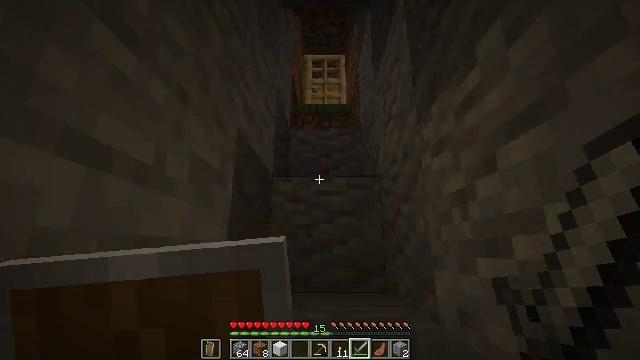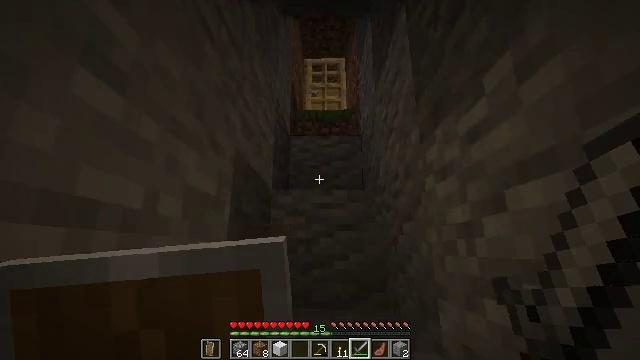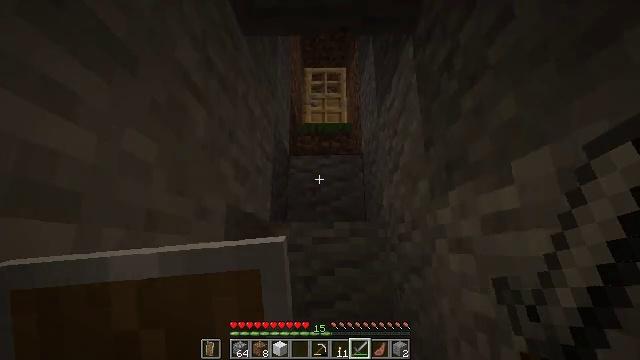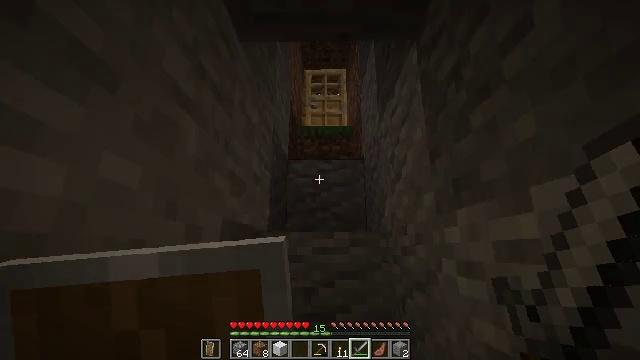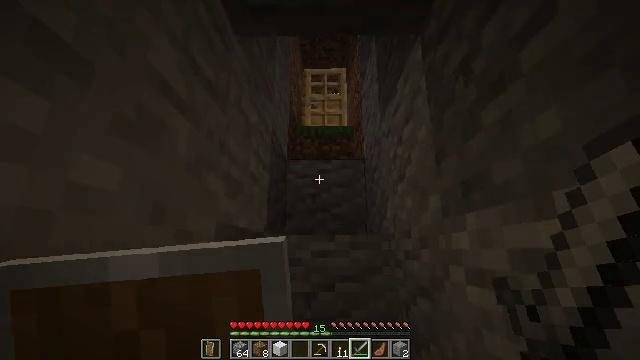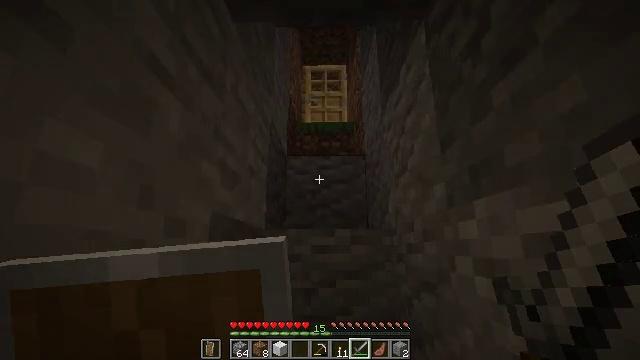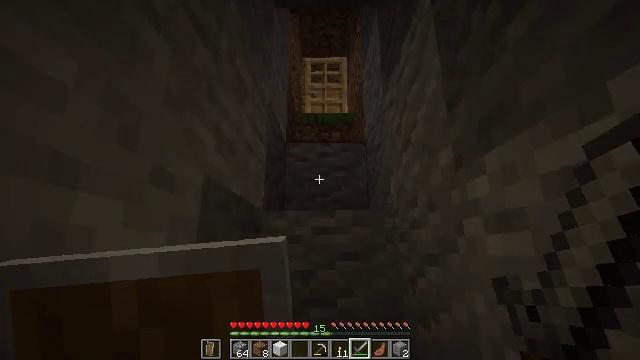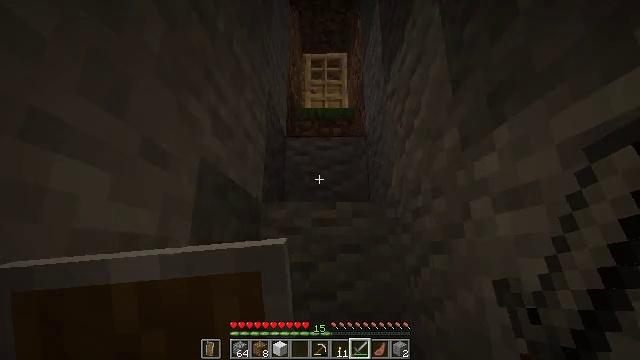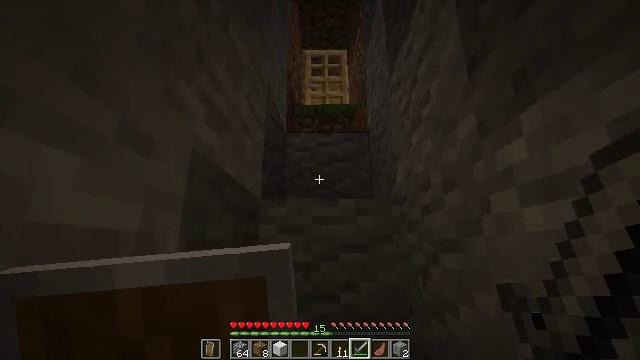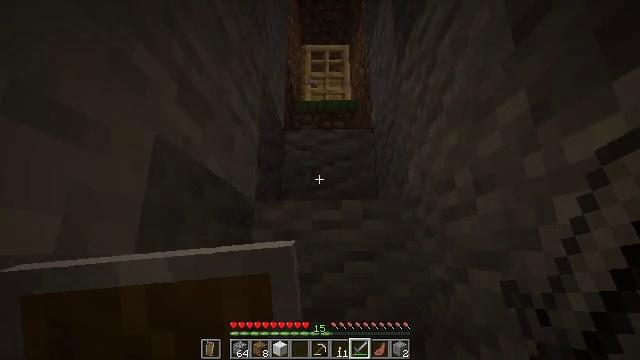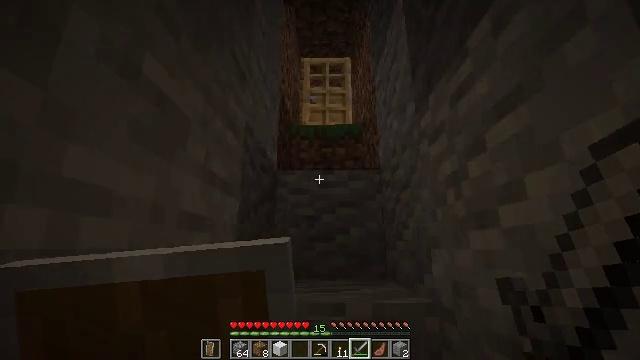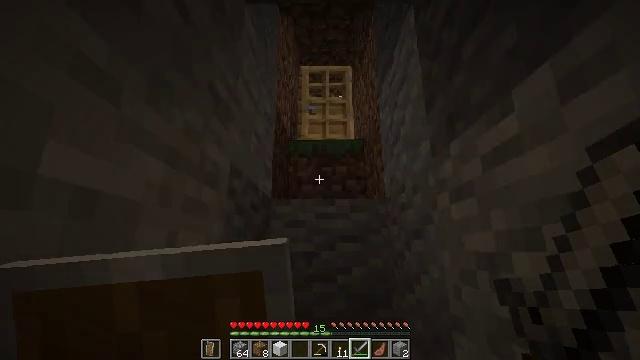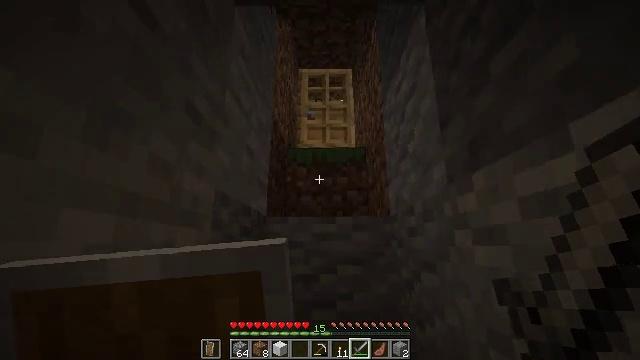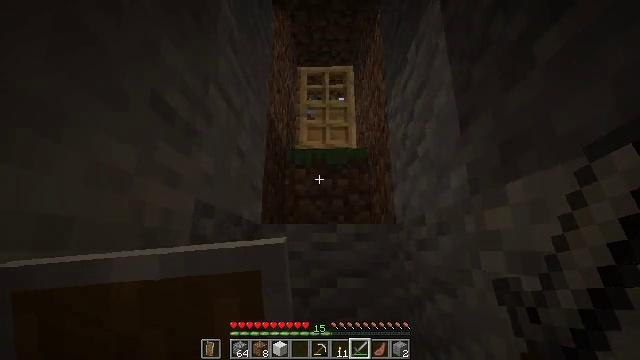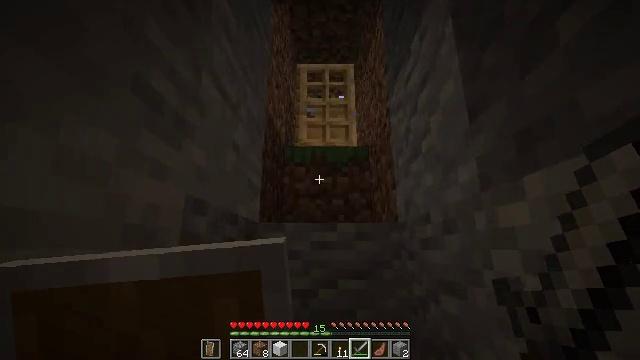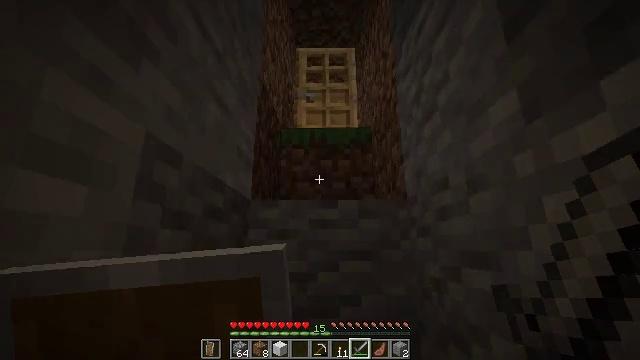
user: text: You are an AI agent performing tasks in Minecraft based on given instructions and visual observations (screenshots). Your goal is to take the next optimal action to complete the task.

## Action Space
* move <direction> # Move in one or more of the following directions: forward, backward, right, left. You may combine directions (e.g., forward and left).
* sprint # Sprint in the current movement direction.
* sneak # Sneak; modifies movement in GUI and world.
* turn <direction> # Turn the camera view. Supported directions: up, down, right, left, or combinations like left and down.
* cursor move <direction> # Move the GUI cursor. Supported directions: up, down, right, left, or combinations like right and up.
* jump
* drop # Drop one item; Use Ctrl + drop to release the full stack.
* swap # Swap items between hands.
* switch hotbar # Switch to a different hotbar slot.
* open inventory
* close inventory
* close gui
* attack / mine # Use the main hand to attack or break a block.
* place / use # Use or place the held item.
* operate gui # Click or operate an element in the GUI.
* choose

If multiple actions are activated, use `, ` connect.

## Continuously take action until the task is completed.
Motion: motion action
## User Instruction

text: Hunt a tropical fish.
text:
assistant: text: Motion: move forward, jump
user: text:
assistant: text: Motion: move forward, jump
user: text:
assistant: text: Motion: move forward, jump
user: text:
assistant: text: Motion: move forward, jump
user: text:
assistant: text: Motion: move forward, jump
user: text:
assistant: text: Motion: move forward, jump
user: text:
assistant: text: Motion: move forward, jump
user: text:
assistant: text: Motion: move forward, jump
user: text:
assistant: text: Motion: move forward, jump
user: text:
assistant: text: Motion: move forward, jump
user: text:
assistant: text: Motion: move forward, jump
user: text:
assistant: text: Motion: move forward, jump
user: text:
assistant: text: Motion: move forward, jump
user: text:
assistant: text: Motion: move forward, jump
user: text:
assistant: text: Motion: move forward, jump
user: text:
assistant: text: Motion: move forward, jump
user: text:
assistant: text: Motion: move forward, jump
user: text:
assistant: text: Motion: move forward, jump
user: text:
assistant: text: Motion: move forward, jump
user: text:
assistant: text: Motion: move forward, jump
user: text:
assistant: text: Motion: move forward, jump
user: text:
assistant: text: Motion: move forward, jump
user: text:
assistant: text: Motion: move forward, jump
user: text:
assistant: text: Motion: move forward, jump
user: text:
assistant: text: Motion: move forward, jump
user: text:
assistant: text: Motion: move forward, jump
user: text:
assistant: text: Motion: move forward, jump
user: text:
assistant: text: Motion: move forward, jump
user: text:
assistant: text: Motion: move forward, jump
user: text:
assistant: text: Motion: move forward, jump